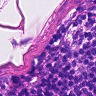
Metastatic tissue present: no